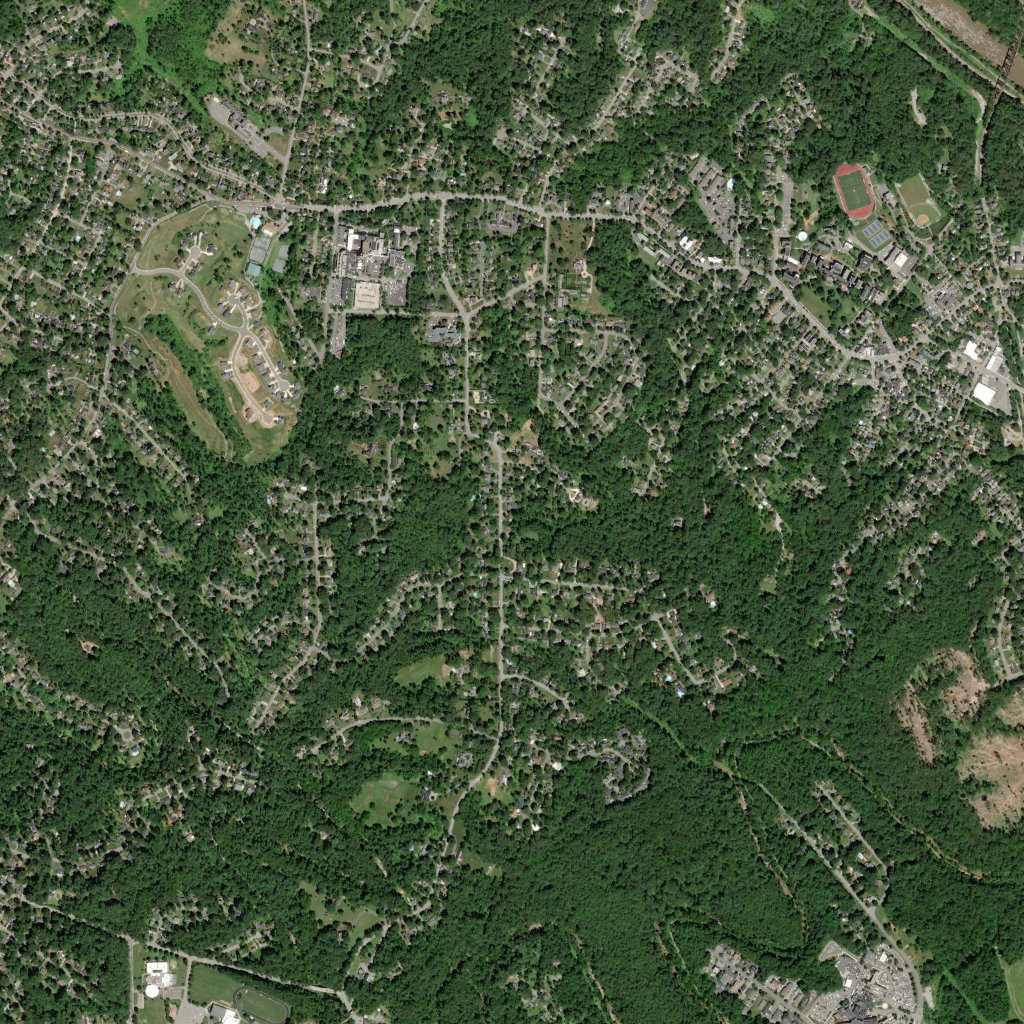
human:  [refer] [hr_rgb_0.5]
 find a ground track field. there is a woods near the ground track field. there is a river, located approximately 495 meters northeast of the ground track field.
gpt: <box>[[81, 16, 85, 20, 0]]</box>

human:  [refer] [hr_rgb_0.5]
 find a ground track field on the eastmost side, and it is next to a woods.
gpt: <box>[[81, 16, 85, 20, 0]]</box>